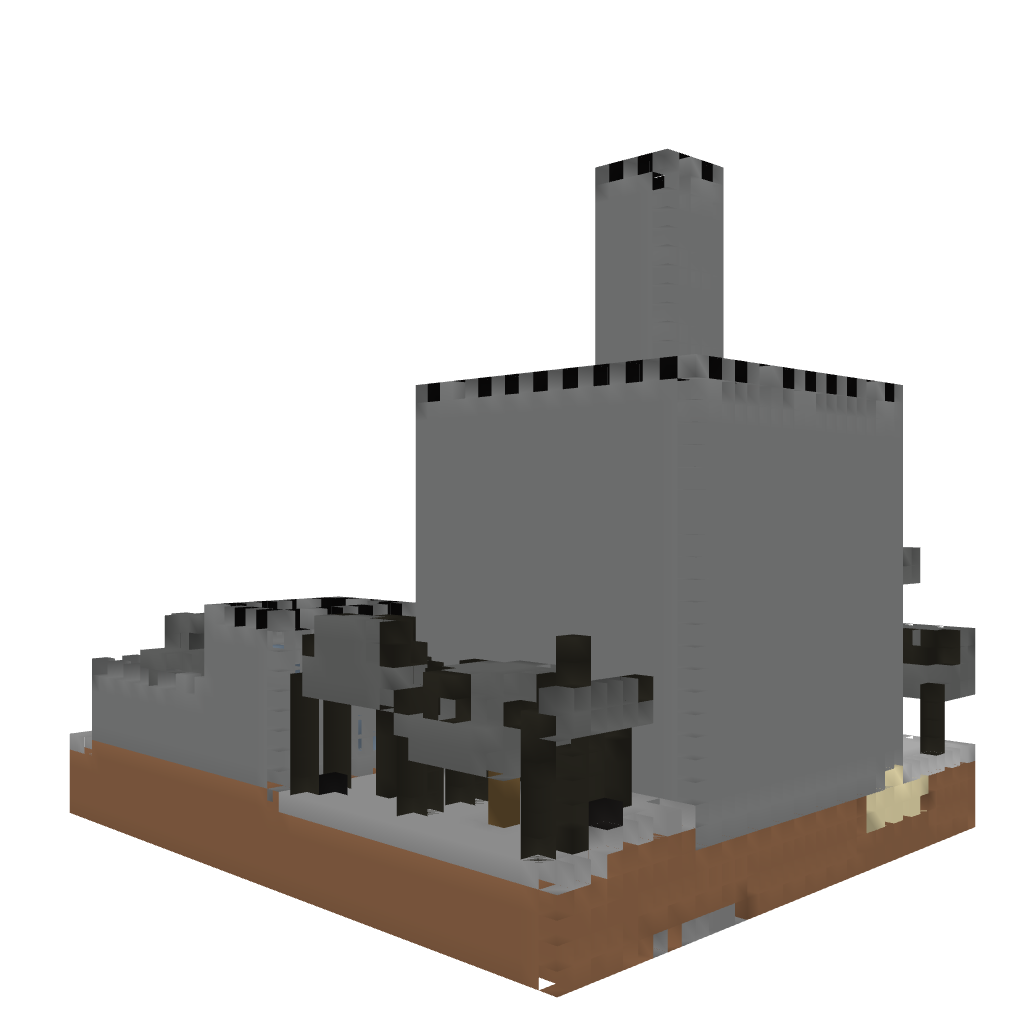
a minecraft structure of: castle 3